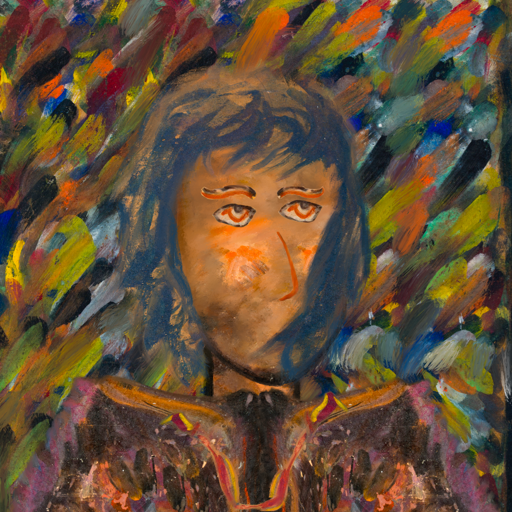
Background: An_Impression, Head And Neck Side: Gypsy_Queen, Face Side: Experience, Bust: Gypsy_Queen, Hair Side: In_The_Sun, Head Accessory: Blank, Second Necklace: Gypsy_Mother_1, Necklace: Blank, Baby: Blank